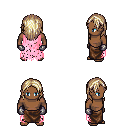
a pixel art fantasy rpg character, male body template, human, dark skin, pink tattered cape, robe skirt, white blonde long hairstyle, metal gloves, four views (front, back, left, right), 2x2 character sprite sheet, small pixel art, hard edges, no anti-aliasing